Current action and preconditions to check: trajectory_clear

Your task: For each precondition in the list above, predict whether it will hold at this action.

Consider the current scene as observed from the mobile robot's camera, and analyze the predicted future states of all dynamic agents (e.g., people, animals, vehicles, or any moving entities) within the NEXT SECOND.

IMPORTANT: Only answer "very likely" if you are absolutely certain—based on strong, clear evidence—that a dynamic agent will violate the precondition in the predicted future state. Do NOT answer "very likely" for unlikely, ambiguous, or low-probability risks.

Ask yourself for each precondition: Is there a high probability, with clear and convincing evidence, that the predicted future states of any dynamic agent will interfere with the predicted future state of the currently executing action within the NEXT SECOND, causing that precondition to fail?

Assess the risk level based on these predictions. Use "likely" or "very likely" if motions create a clear risk of interference.

Use "neutral" or "improbable" if agents are nearby but their predicted paths are clearly diverging or non-conflicting.

Failure Risk Categories: "very improbable", "improbable", "neutral", "likely", "very likely"

Answer Format: Output ONLY the probability_of_failure value from these categories: "very improbable", "improbable", "neutral", "likely", "very likely"

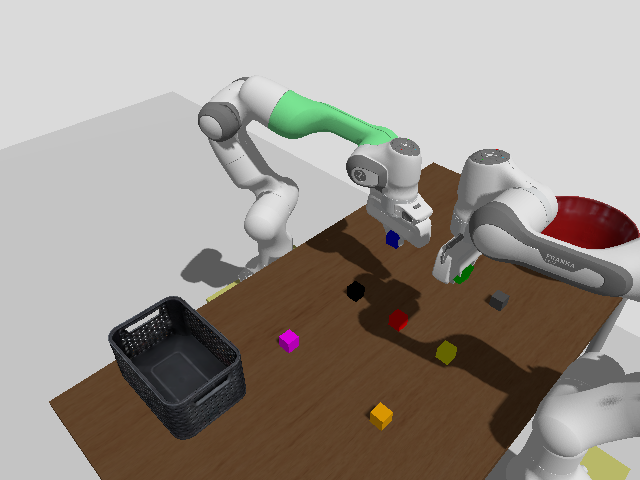

Answer: improbable